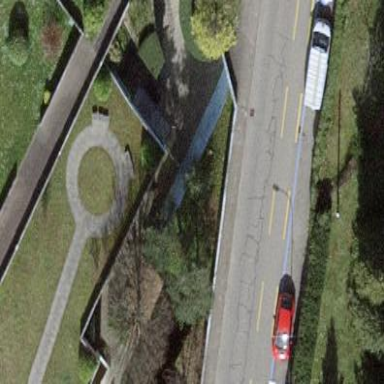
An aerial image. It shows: Pedestrian road.